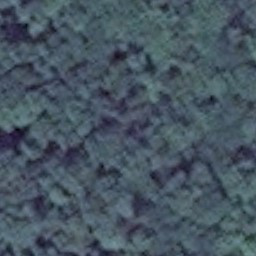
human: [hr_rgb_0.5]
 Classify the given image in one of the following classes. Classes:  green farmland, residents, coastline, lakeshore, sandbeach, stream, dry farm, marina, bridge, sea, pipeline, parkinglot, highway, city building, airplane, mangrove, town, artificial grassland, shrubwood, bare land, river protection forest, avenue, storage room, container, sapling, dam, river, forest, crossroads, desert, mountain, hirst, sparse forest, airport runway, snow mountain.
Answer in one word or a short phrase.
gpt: forest